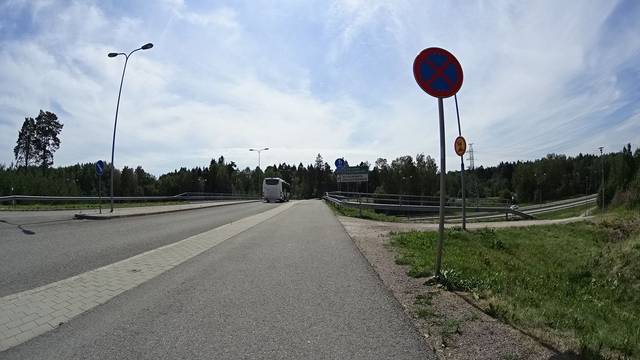
Region: Finland
Coordinates: 60.209, 24.831